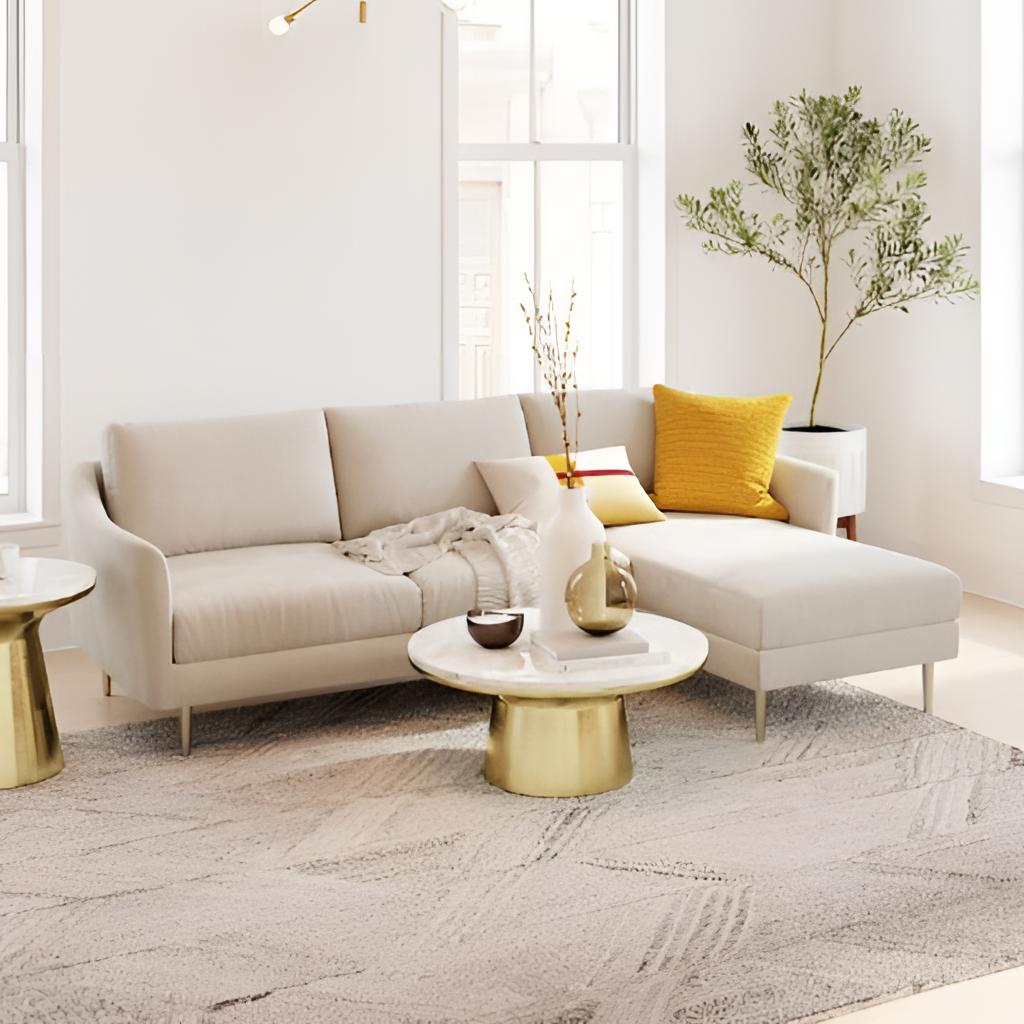
fabric sectional sofa, living room, wood flooring, with plank pattern, white paint wallpaper, with solid pattern, contemporary